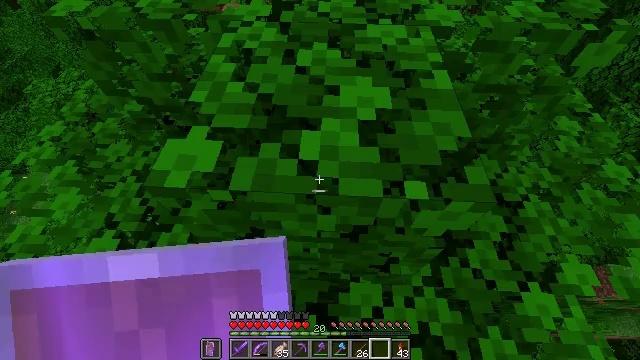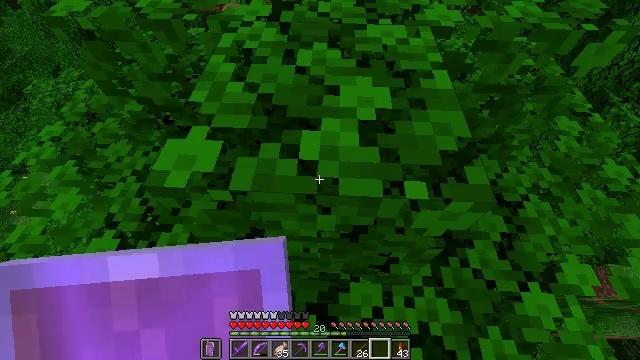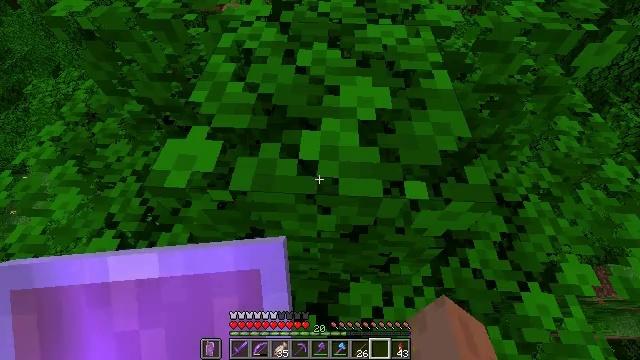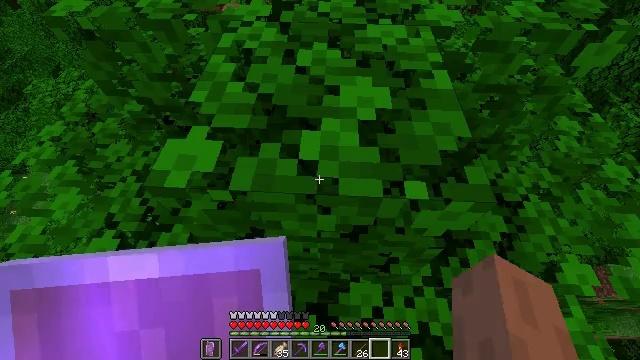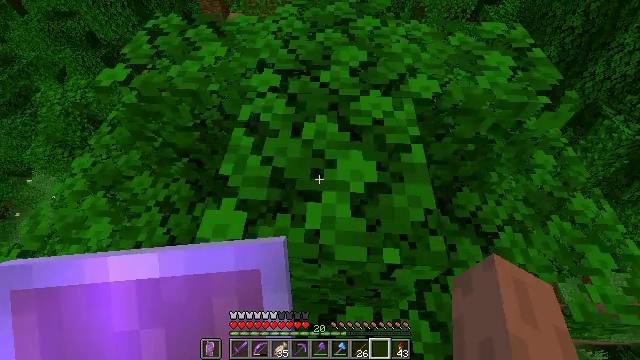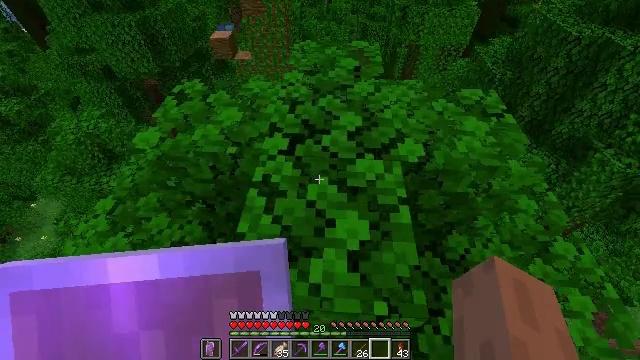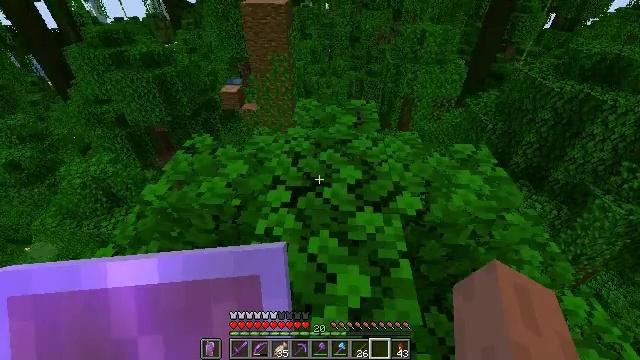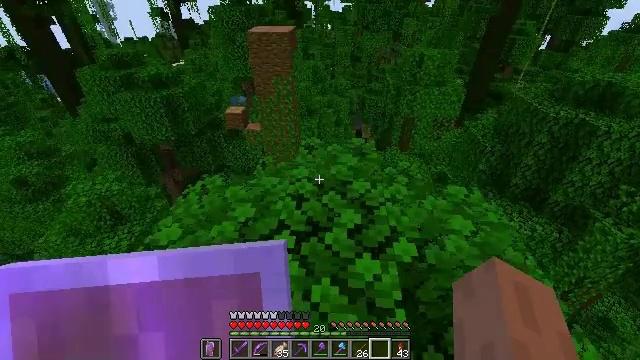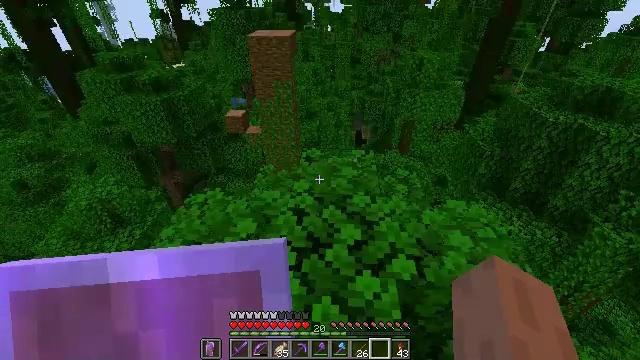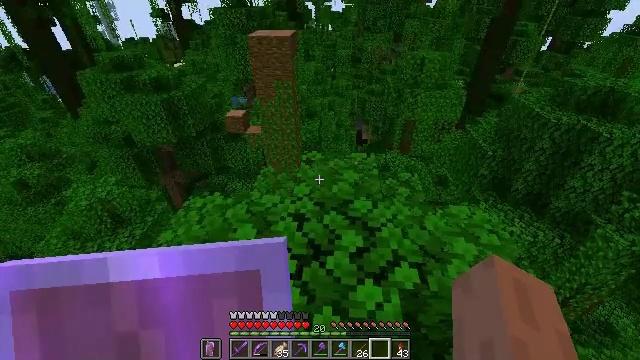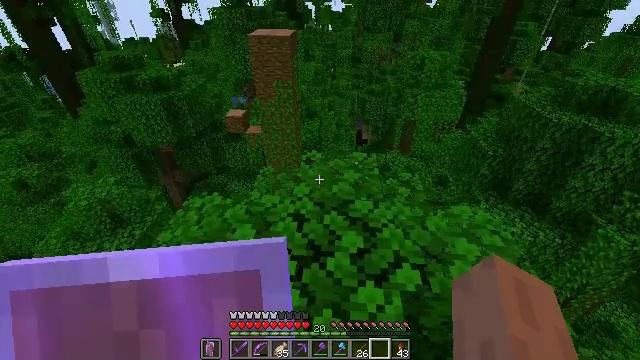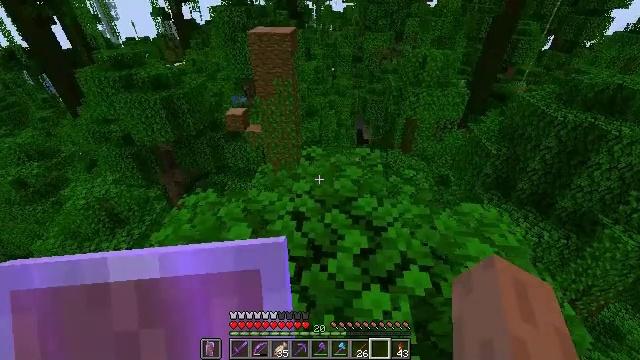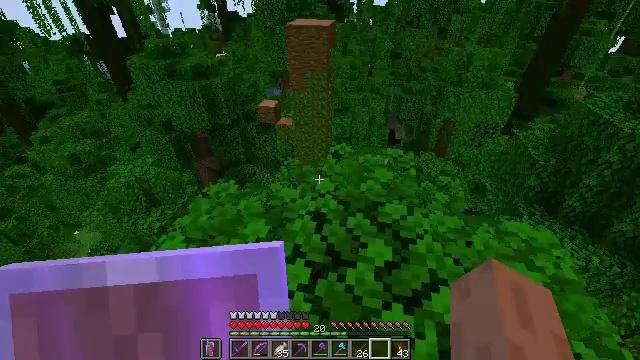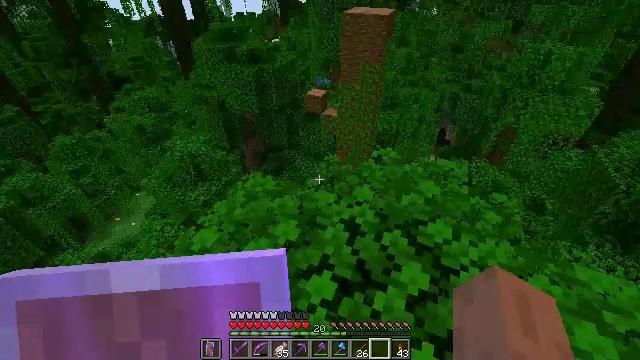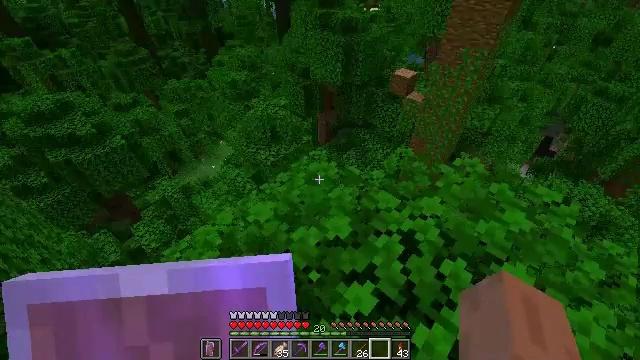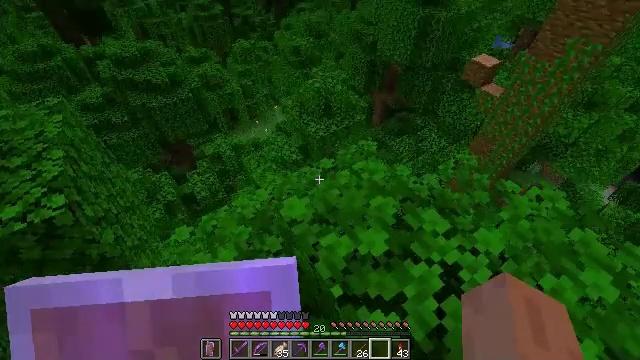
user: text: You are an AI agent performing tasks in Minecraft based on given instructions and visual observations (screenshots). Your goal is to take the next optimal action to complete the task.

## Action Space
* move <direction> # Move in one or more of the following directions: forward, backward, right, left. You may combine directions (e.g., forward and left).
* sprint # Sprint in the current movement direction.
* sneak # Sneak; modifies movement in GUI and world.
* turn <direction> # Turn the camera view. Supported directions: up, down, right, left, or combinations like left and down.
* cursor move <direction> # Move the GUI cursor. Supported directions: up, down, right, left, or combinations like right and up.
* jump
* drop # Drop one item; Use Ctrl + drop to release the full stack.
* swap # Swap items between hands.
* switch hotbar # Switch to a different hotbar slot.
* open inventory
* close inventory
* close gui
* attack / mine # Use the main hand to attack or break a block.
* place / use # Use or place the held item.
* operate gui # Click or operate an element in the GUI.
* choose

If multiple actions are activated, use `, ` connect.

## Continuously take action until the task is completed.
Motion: motion action
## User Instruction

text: Mine oak leaves.
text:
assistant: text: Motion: no_op
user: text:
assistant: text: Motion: no_op
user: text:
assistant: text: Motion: no_op
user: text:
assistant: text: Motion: move forward, jump
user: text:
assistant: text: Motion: move forward, turn up, jump
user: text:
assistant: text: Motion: move forward, turn up, jump
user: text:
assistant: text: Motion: move forward, turn up, jump
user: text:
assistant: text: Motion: move forward
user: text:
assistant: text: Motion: move forward
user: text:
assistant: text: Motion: move forward
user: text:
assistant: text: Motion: move forward
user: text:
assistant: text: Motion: move forward, turn left
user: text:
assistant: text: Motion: move forward, turn left and down
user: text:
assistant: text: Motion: move forward, turn left and down
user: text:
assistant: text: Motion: move forward, turn left and down
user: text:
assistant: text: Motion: turn left and down
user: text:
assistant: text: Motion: no_op
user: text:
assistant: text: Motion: move forward, turn right
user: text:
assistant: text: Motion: move forward, turn right
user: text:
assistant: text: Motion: move forward, turn right
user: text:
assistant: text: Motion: move forward, turn right
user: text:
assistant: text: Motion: move forward
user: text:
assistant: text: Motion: move forward
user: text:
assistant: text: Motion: move forward
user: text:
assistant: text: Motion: turn down
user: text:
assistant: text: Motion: turn down
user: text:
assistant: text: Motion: no_op
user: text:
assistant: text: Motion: no_op
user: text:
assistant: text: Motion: no_op
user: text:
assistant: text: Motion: no_op